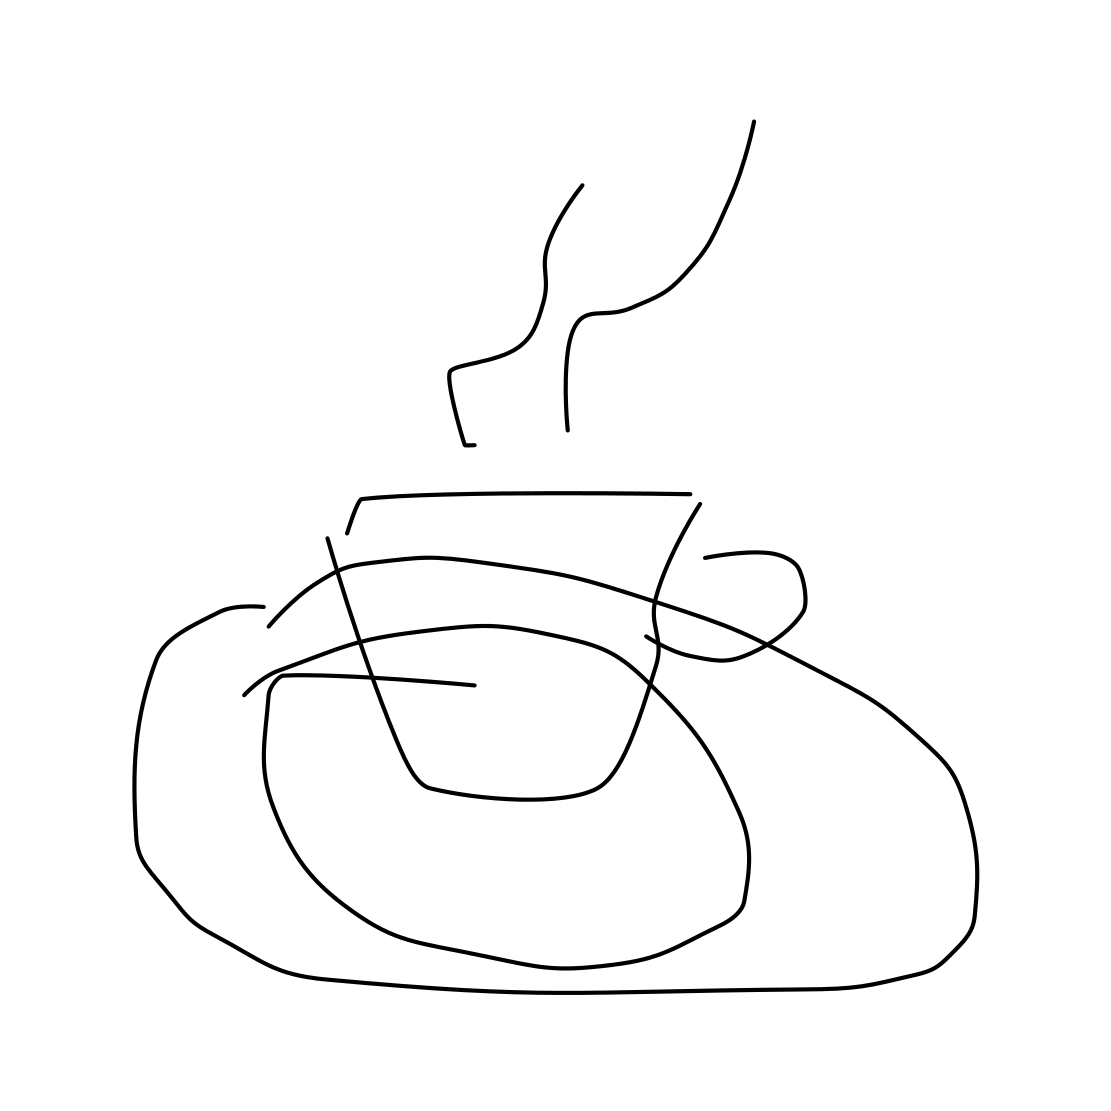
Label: teacup